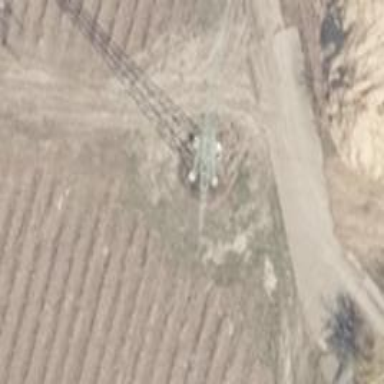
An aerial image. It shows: Power tower.